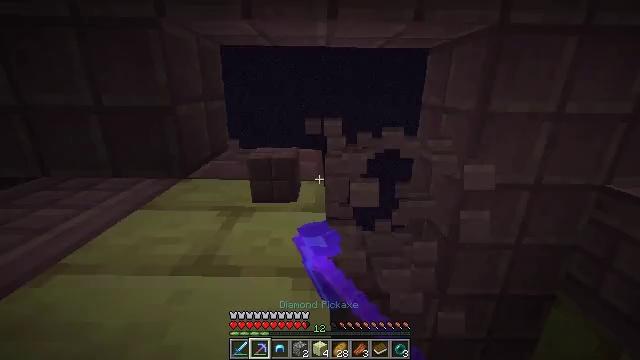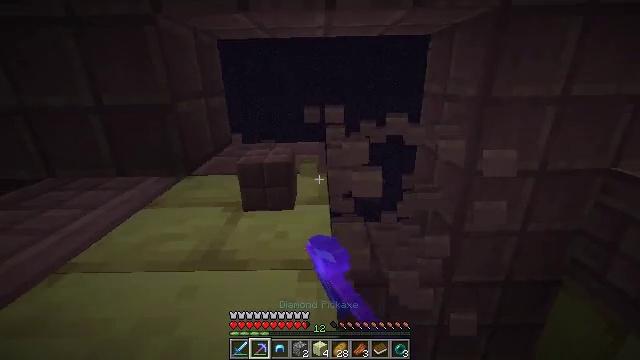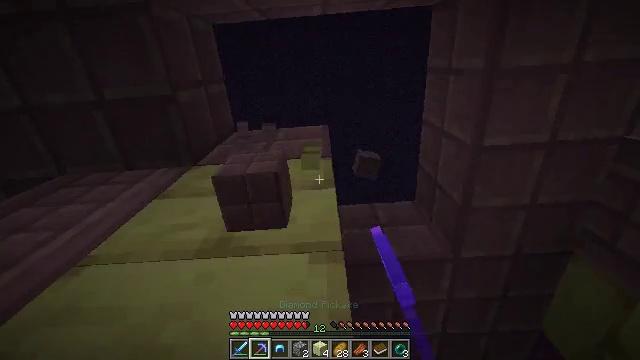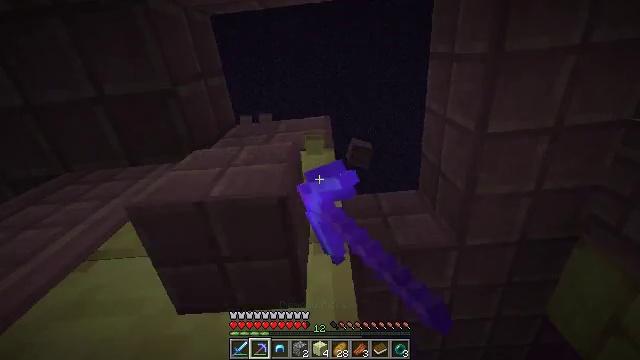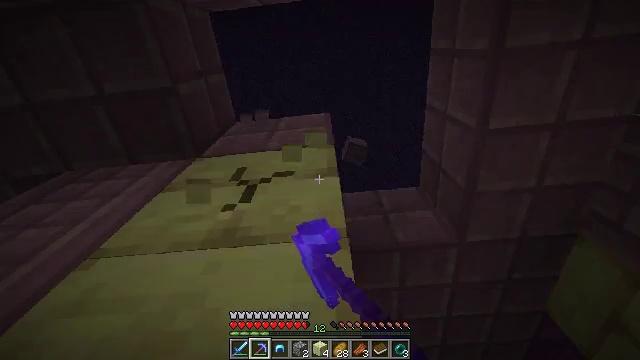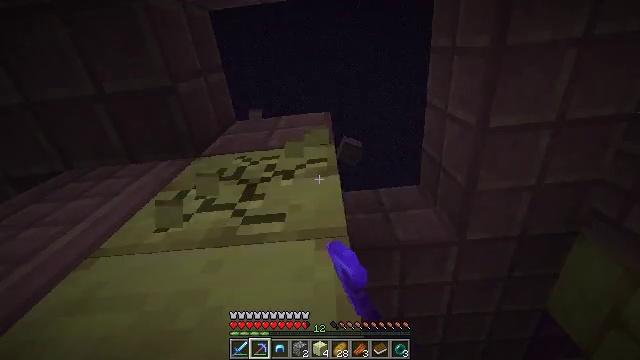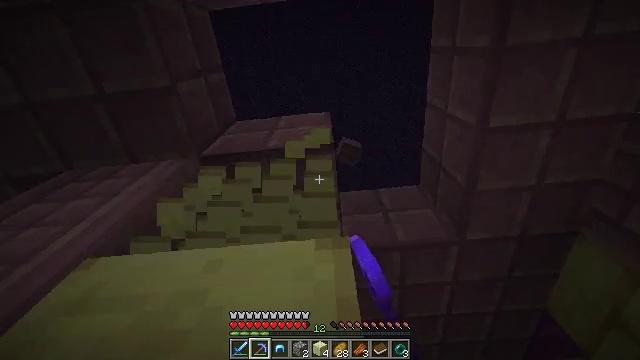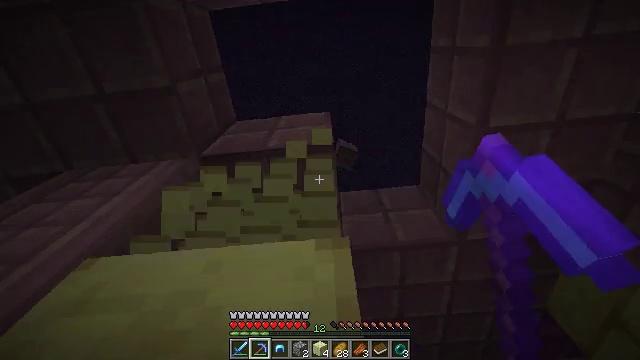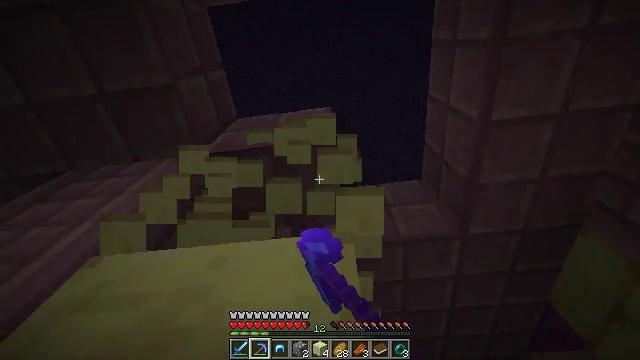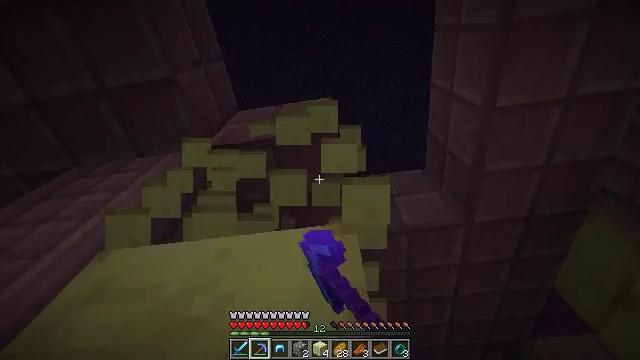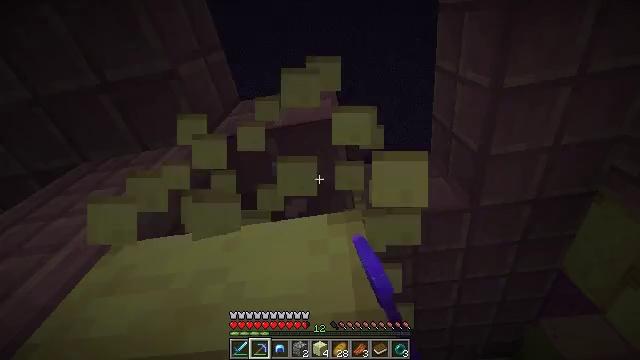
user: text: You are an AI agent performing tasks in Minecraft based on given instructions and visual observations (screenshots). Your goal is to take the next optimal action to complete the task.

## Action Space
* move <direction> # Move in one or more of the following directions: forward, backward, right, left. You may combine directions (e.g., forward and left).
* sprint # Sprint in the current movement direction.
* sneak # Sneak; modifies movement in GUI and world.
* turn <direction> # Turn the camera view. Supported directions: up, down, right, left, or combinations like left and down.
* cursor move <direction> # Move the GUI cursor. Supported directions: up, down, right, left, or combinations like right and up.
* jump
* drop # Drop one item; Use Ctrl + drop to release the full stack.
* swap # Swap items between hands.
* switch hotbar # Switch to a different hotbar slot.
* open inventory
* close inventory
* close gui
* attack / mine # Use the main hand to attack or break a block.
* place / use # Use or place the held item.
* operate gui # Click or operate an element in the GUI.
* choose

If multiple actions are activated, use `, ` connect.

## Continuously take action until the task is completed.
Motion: motion action
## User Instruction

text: Mine end stone bricks.
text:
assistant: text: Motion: sneak, turn left and down, attack / mine
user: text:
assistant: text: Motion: sneak, turn left and down, attack / mine
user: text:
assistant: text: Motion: sneak, turn left and down, attack / mine
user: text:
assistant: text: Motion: sneak, attack / mine
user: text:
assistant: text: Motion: sneak, attack / mine
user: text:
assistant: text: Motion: sneak, attack / mine
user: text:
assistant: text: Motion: sneak, attack / mine
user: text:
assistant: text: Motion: sneak, attack / mine
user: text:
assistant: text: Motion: sneak, turn left and down, attack / mine
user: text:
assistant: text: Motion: sneak, turn left and down, attack / mine
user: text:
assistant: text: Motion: sneak, attack / mine